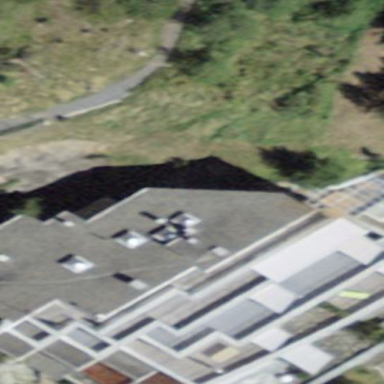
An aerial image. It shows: Flat-roofed building.